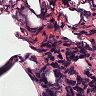
Metastatic tissue present: no